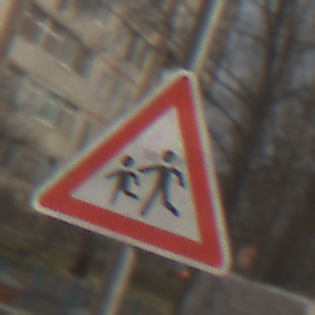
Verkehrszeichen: KinderRechts
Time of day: MorningAfternoon
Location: Outdoor (Urban)
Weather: PartlyCloudy
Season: NotSpecified
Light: Natural